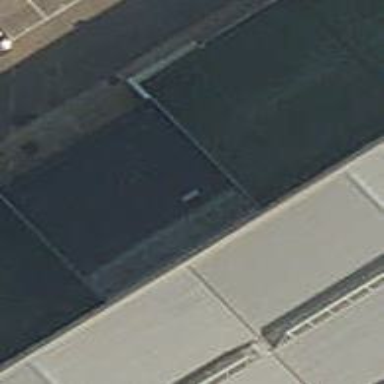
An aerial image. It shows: Shed.